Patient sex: F
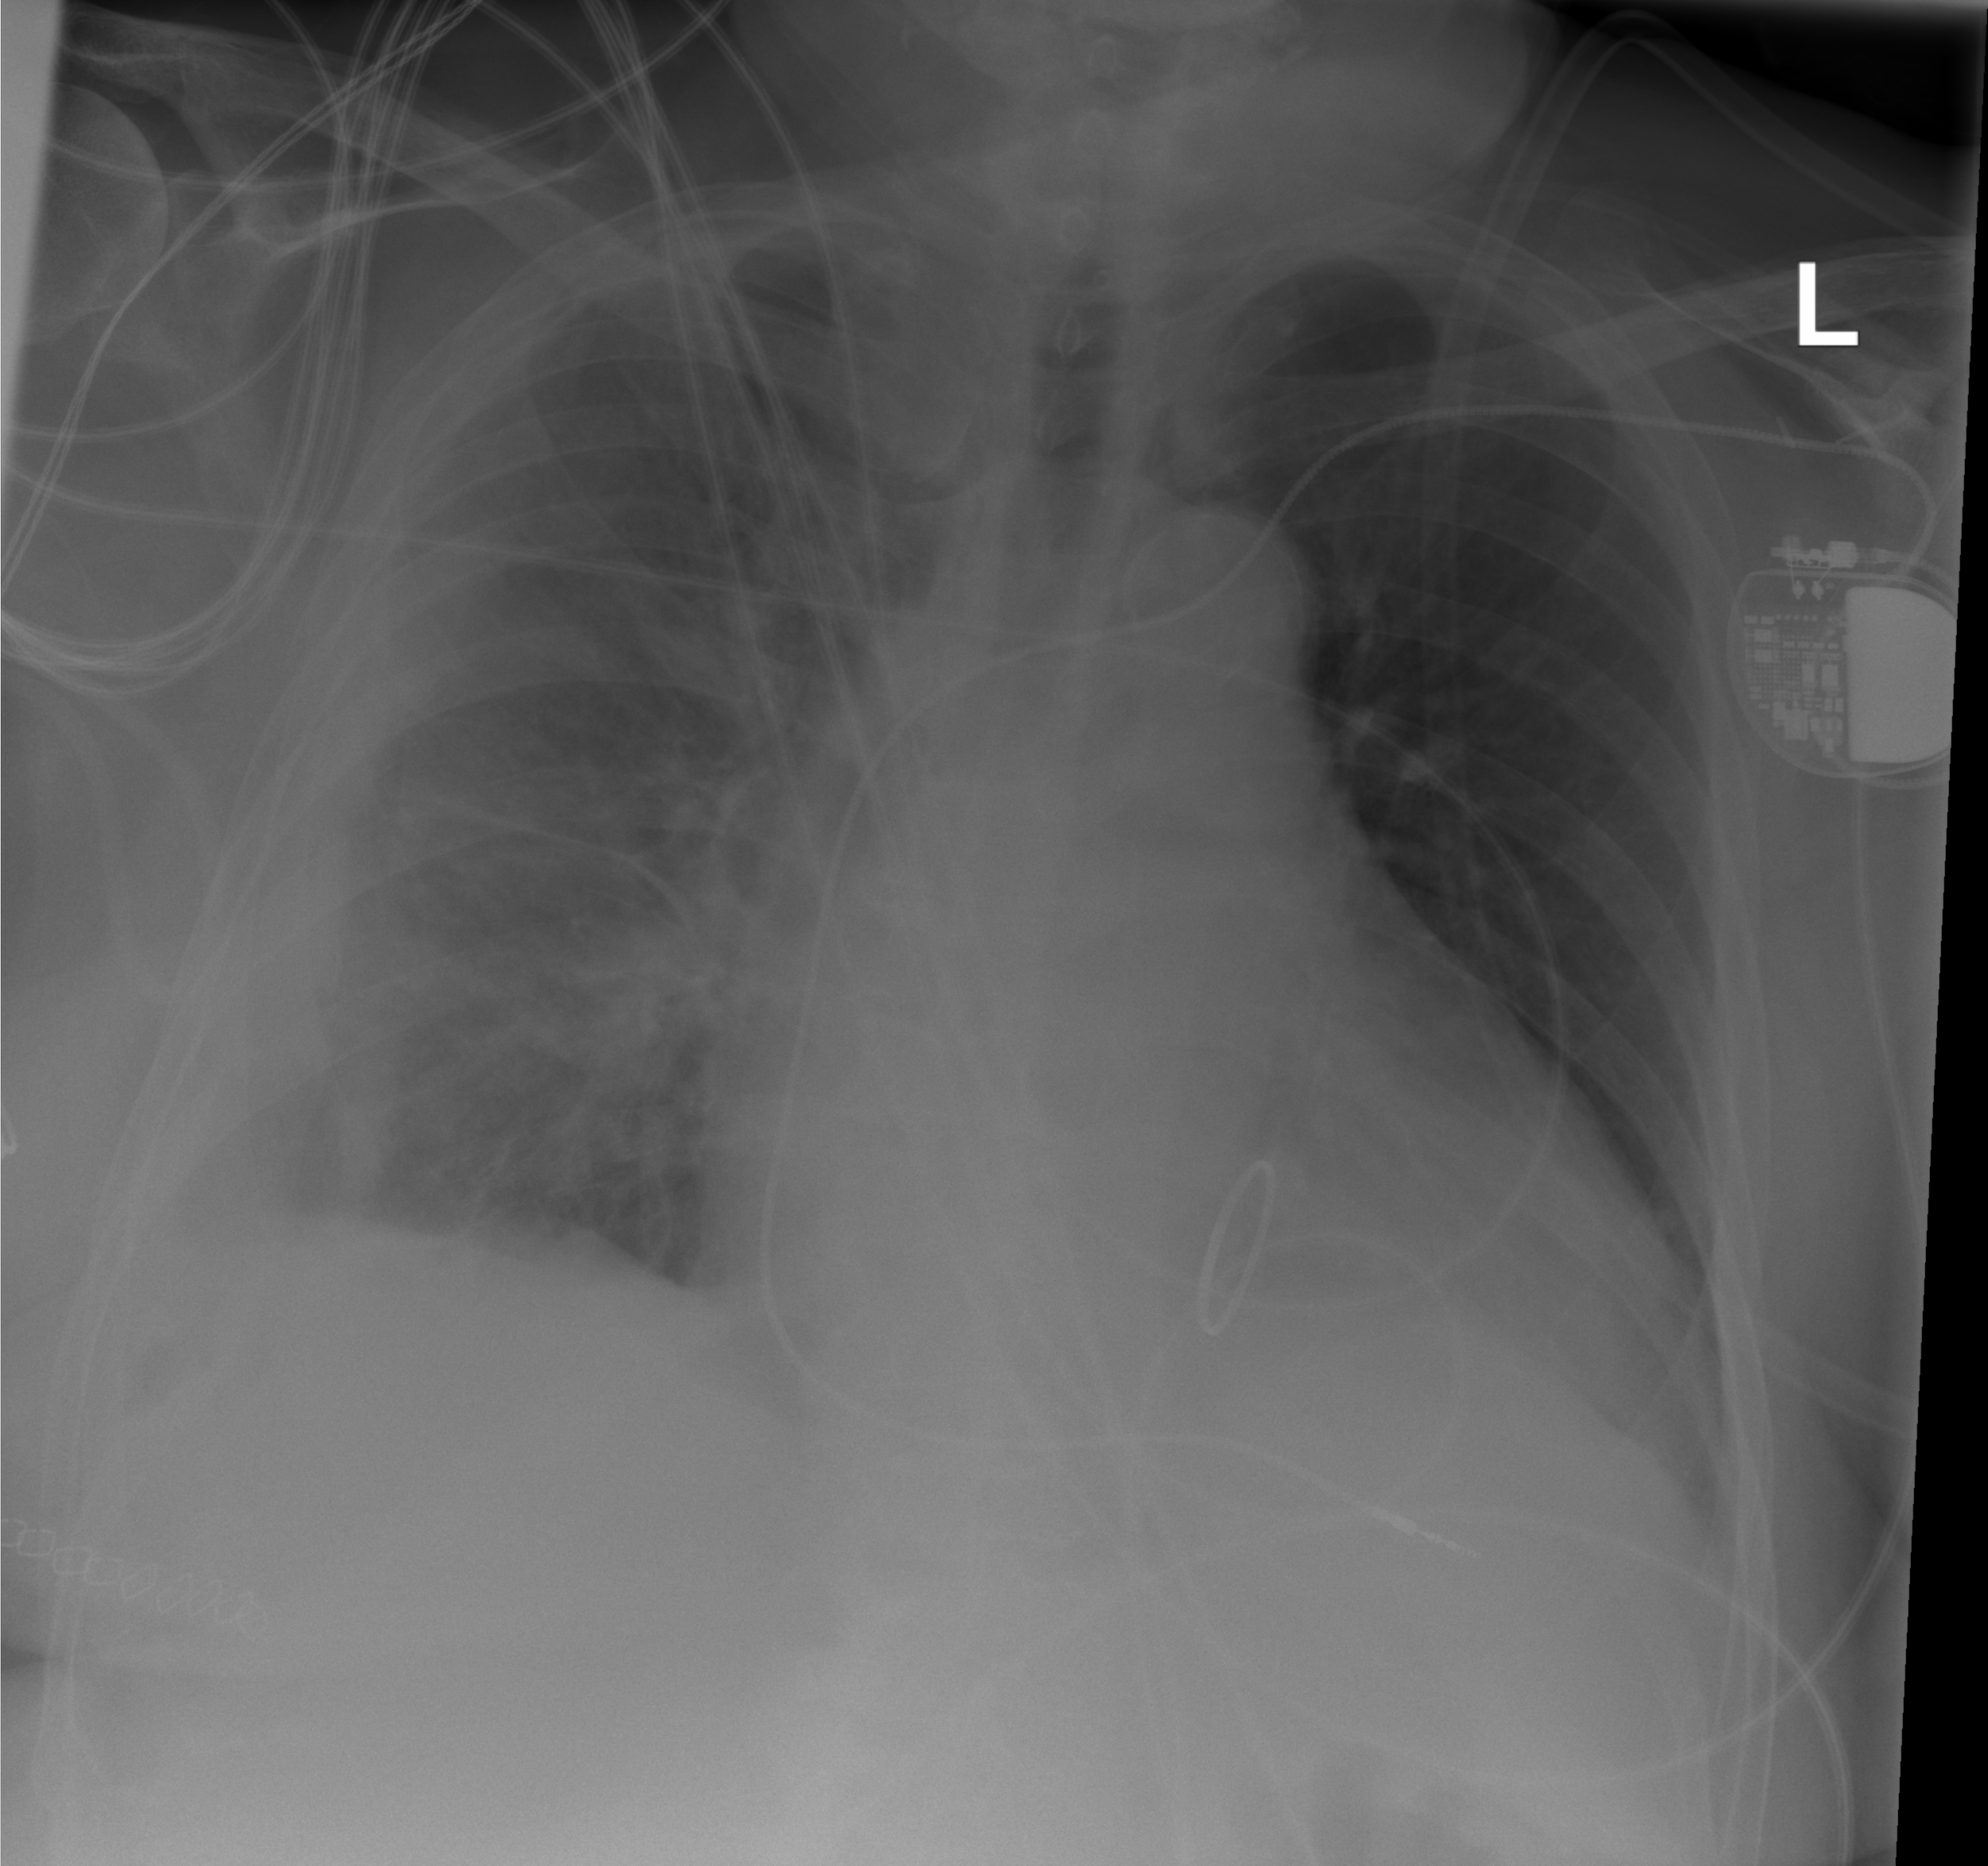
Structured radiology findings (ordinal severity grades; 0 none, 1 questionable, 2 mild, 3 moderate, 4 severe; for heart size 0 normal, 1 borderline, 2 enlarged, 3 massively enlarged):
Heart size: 2
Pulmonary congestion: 2
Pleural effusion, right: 2
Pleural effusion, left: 0
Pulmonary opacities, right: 2
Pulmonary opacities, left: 0
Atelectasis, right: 2
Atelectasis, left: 0